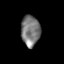
Tissue: skin
Cell type: T cells
Senescence score: 0.7051
Nuclear area (px): 568
Mean DAPI intensity: 120.544